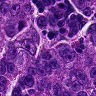
Metastatic tissue present: yes